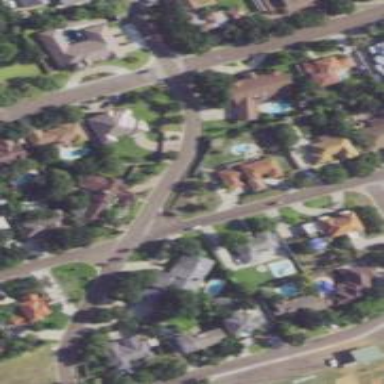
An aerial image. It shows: Residential road surrounded by residential buildings.